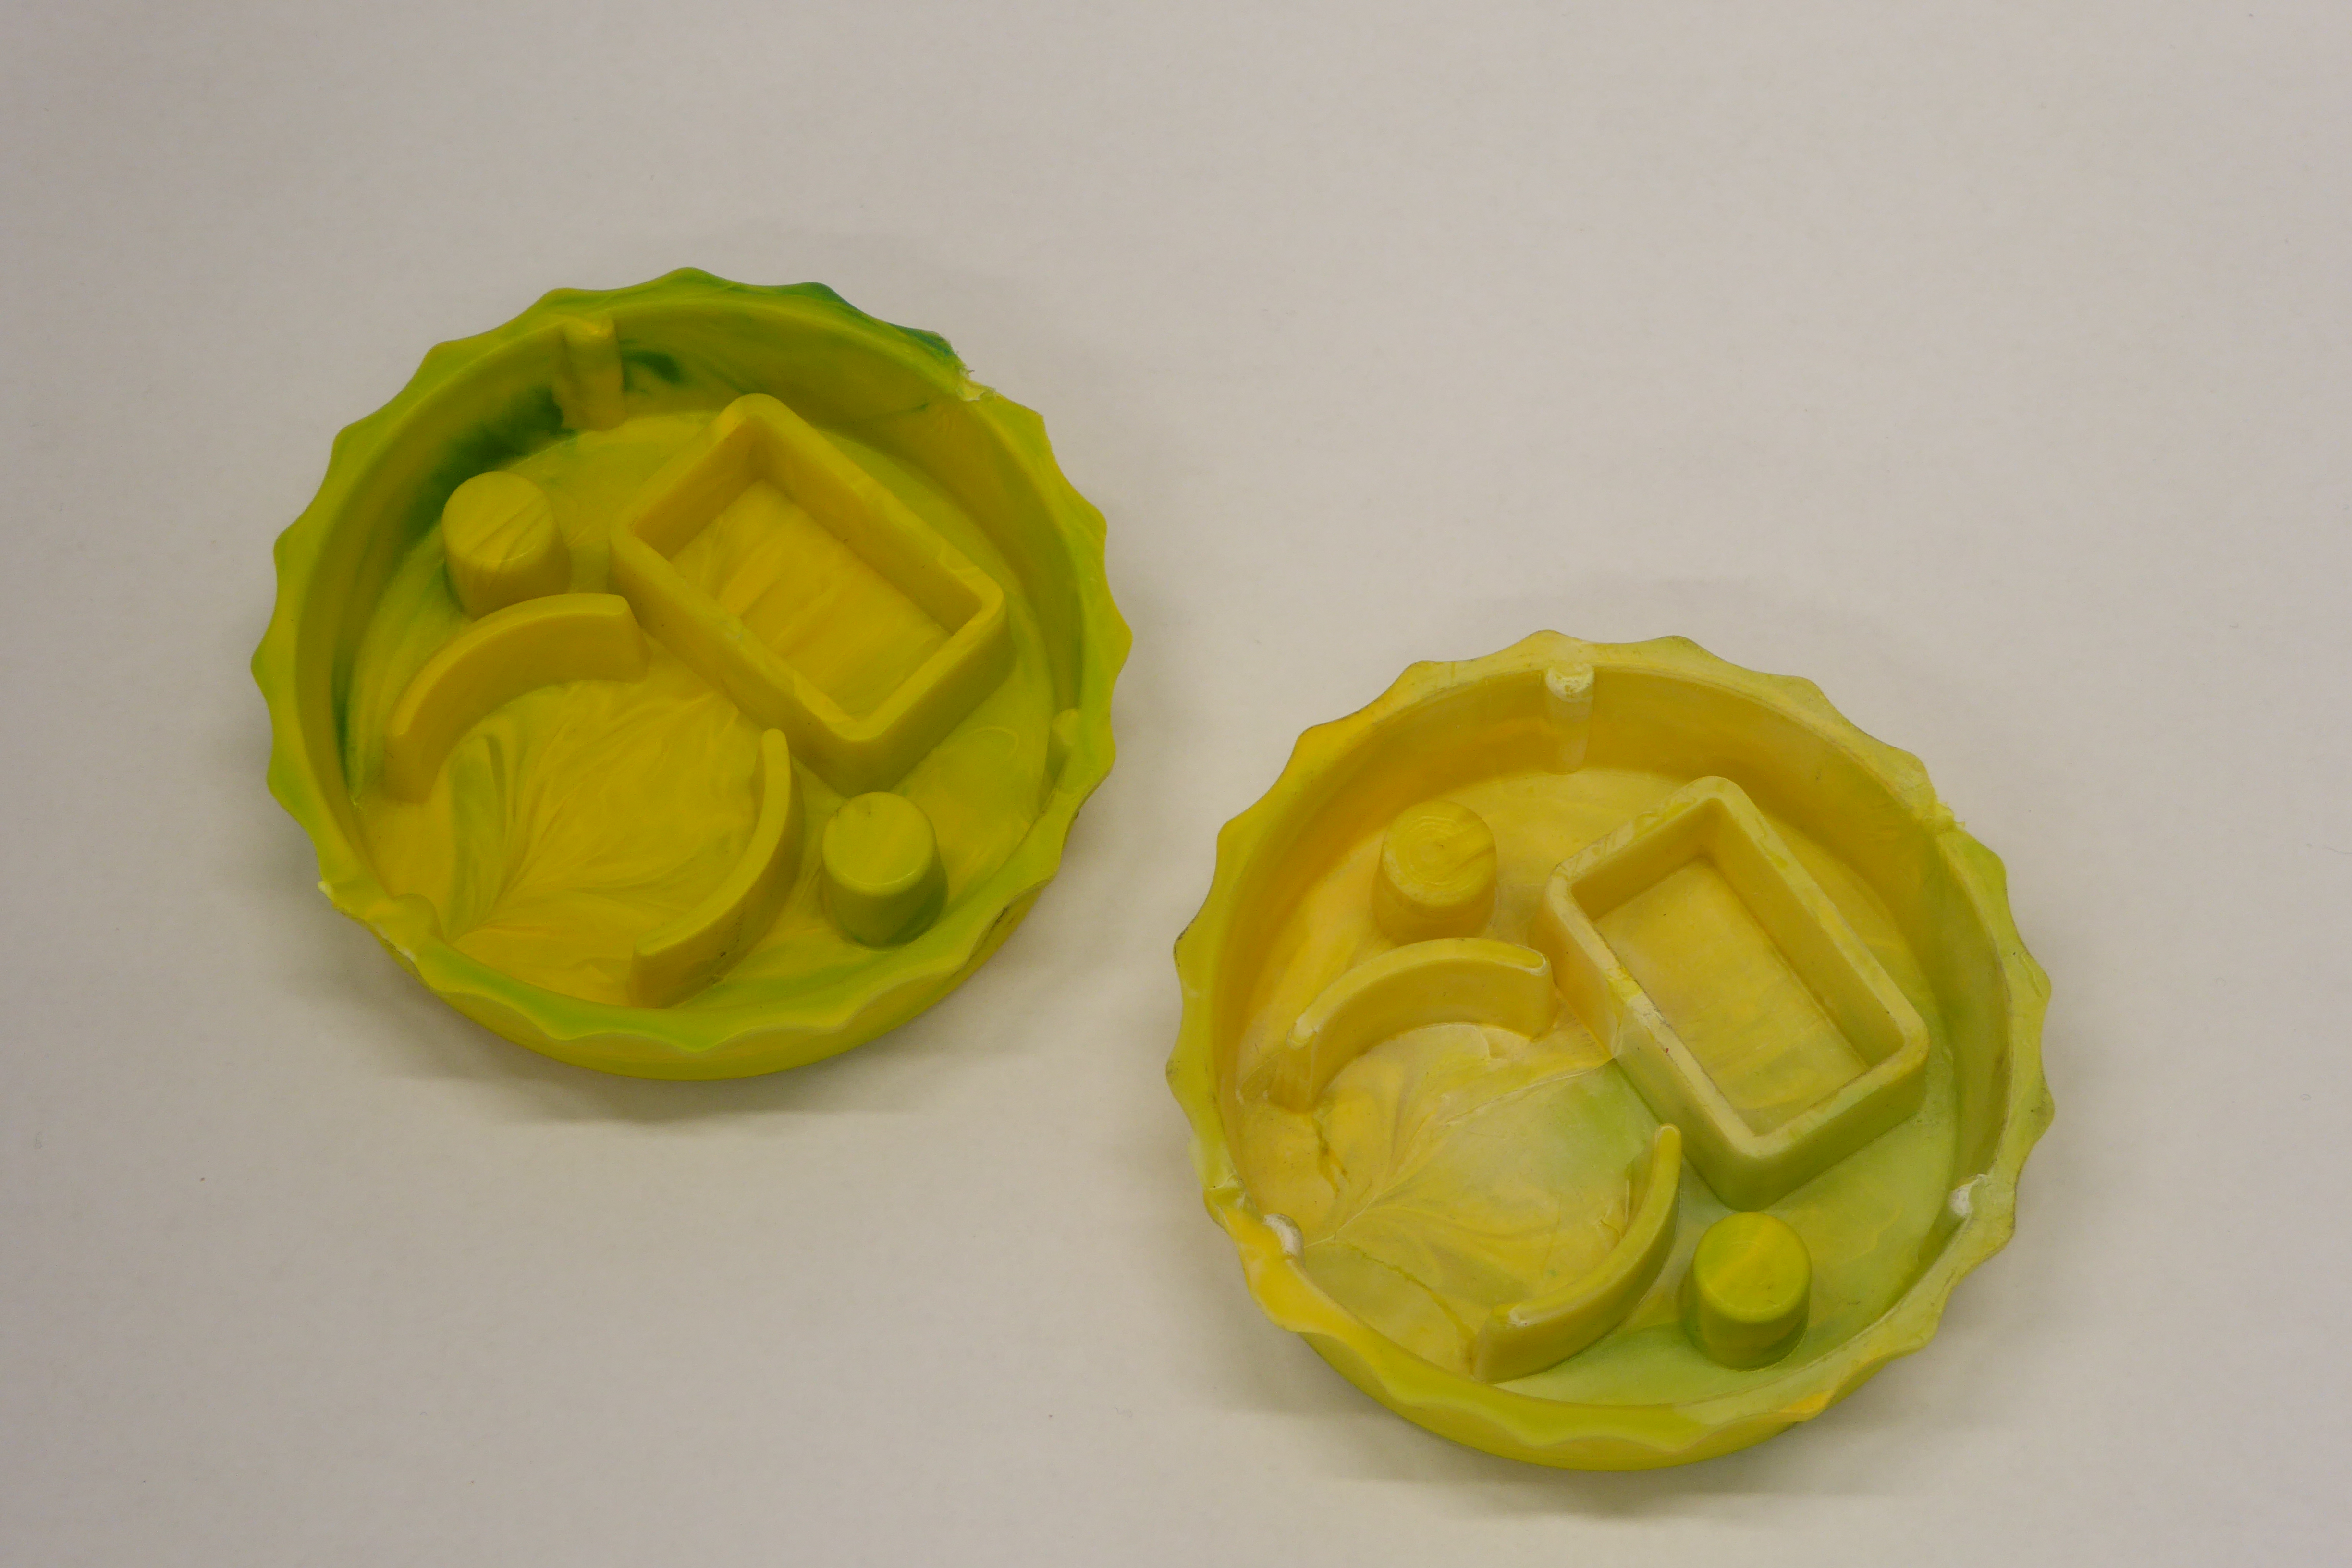
Label: Bottle Opener - Cover